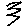
Label: zigzag